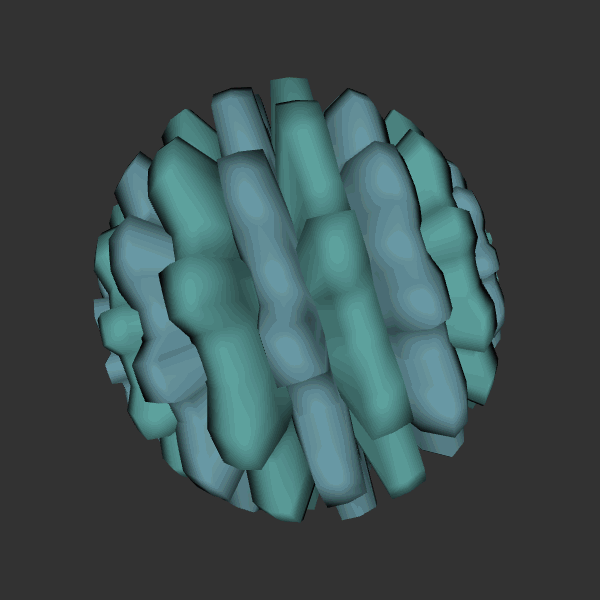
Background: dark